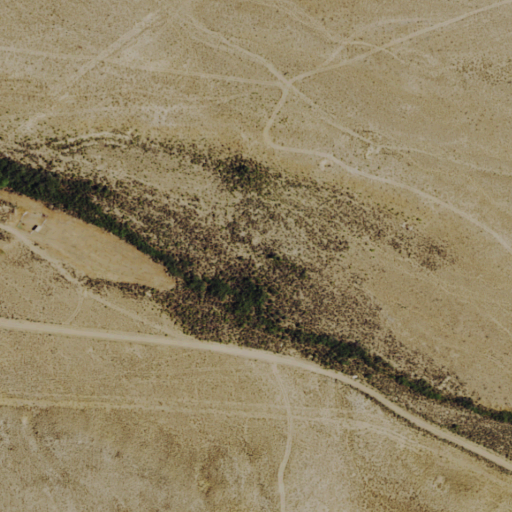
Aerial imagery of valley in Nevada named Shoshone Canyon containing only shrub